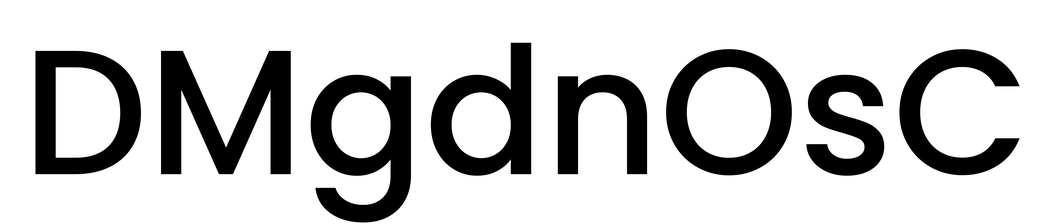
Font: Poppins-Medium